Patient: sex M, age 46
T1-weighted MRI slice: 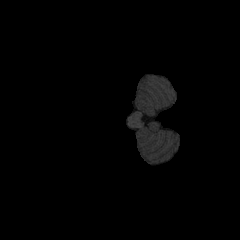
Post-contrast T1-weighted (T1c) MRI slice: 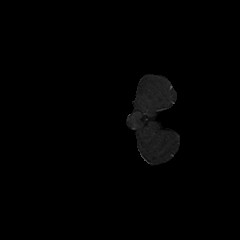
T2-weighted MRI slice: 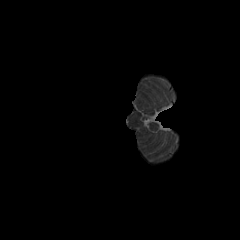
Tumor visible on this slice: no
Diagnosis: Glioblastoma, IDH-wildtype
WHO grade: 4